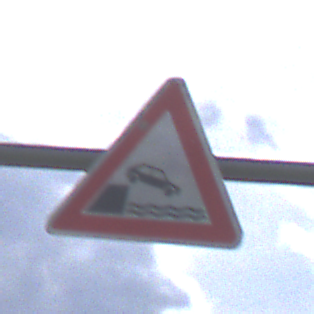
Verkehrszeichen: Ufer
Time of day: Midday
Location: Outdoor (Nature)
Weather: PartlyCloudy
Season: NotSpecified
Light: Natural